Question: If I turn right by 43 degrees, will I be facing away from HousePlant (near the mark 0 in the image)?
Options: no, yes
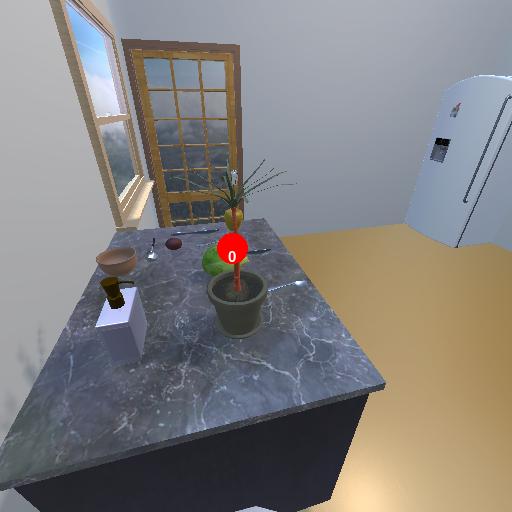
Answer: no